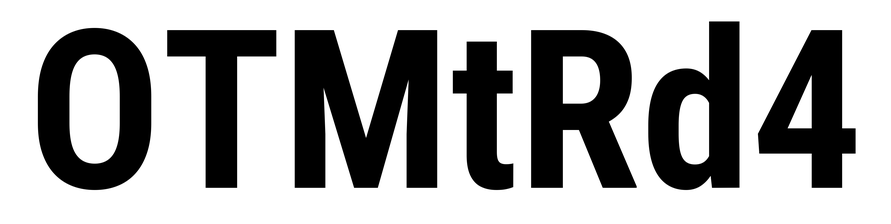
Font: Roboto_Condensed_Bold